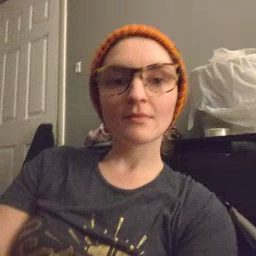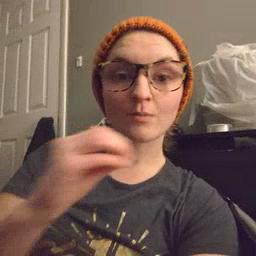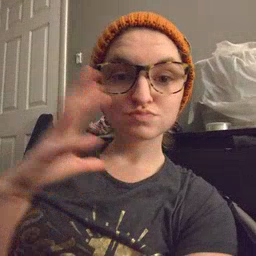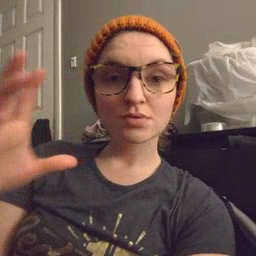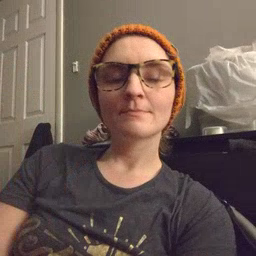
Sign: balloon